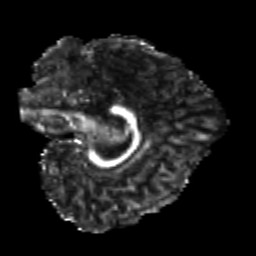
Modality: FA
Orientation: sagittal
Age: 19
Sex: female
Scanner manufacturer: siemens
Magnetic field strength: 3 T
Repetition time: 3.5 s
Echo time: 0.104 s